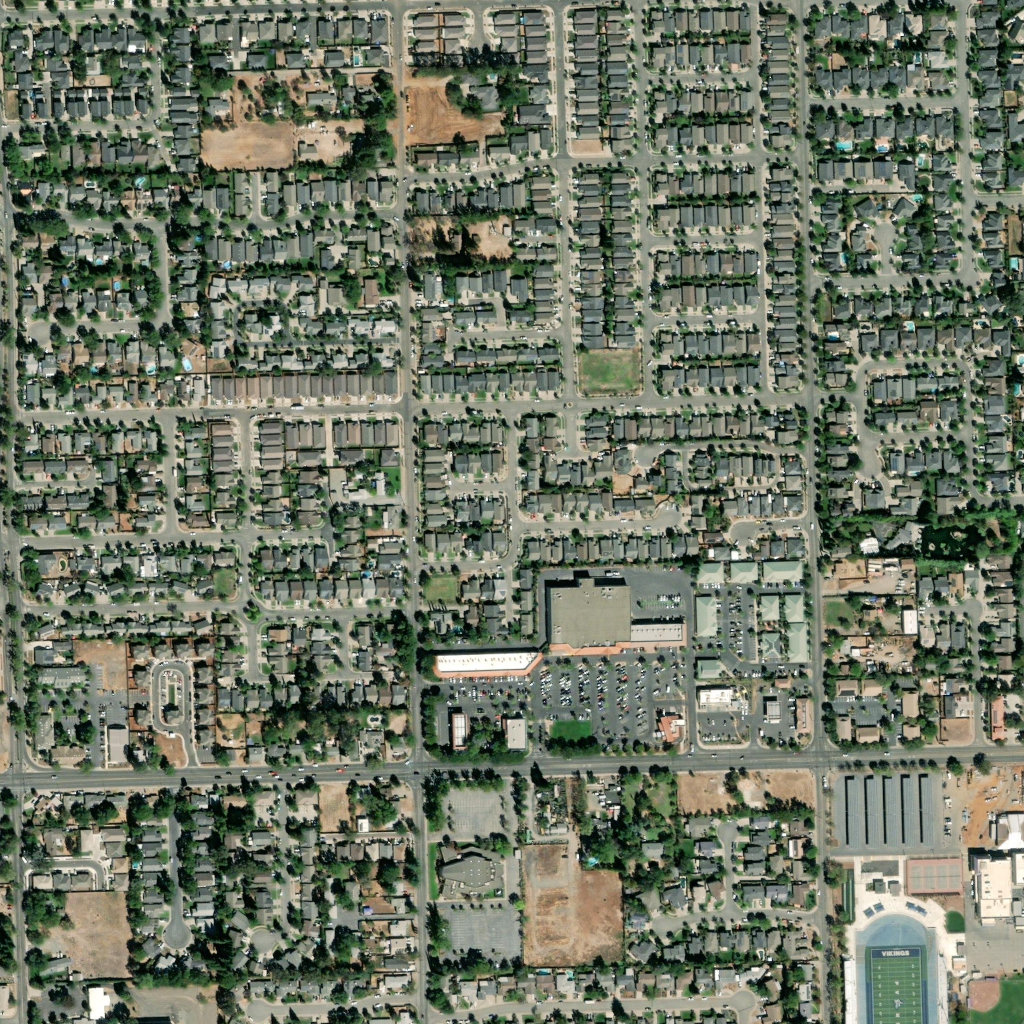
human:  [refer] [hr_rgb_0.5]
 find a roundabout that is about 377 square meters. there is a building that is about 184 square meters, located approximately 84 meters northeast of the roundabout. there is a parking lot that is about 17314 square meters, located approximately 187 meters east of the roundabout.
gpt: <box>[[23, 58, 25, 60, 0]]</box>